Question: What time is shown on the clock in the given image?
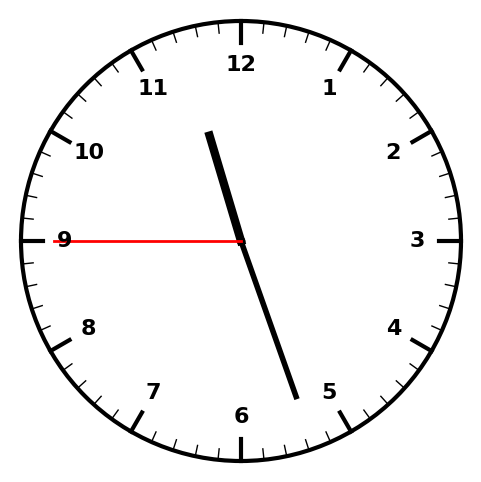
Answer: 11:26:45